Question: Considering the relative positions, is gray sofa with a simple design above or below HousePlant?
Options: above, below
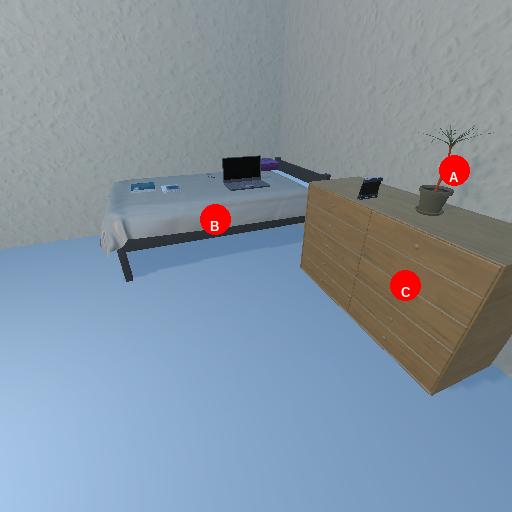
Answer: above